Field crop: maize
Growth stage: 2
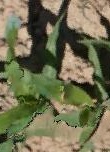
Species: maize